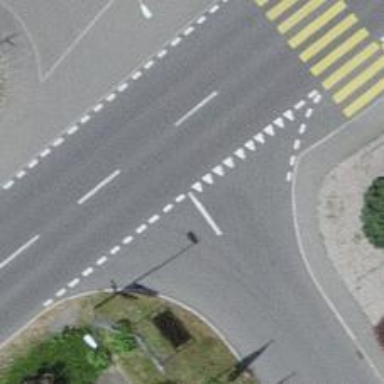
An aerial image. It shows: Road with "give way" sign.